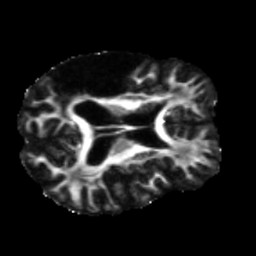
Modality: FA
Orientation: axial
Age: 66
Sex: male
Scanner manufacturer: siemens
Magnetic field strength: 3 T
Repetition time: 5.47 s
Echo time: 0.0854 s